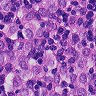
Metastatic tissue present: yes